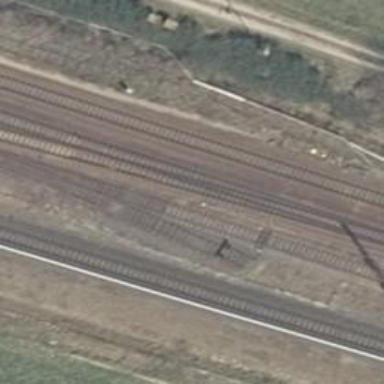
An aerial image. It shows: Railway yard in service.